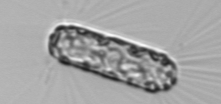
Label: Corethron_hystrix